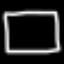
Label: square